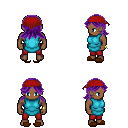
a pixel art fantasy rpg character, male body template, human, dark skin, teal tunic, red pants, purple loose hair, red bandana, bracelets, brown slippers, four views (front, back, left, right), 2x2 character sprite sheet, small pixel art, hard edges, no anti-aliasing